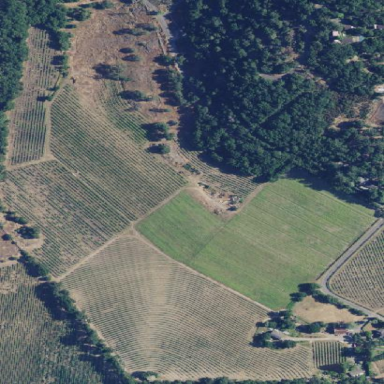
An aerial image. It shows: Vineyard with wine grapes as the main crop.